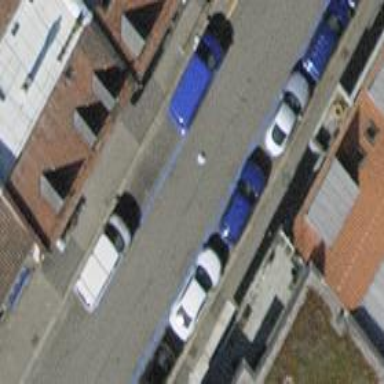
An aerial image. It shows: Parking lane designated for parking.